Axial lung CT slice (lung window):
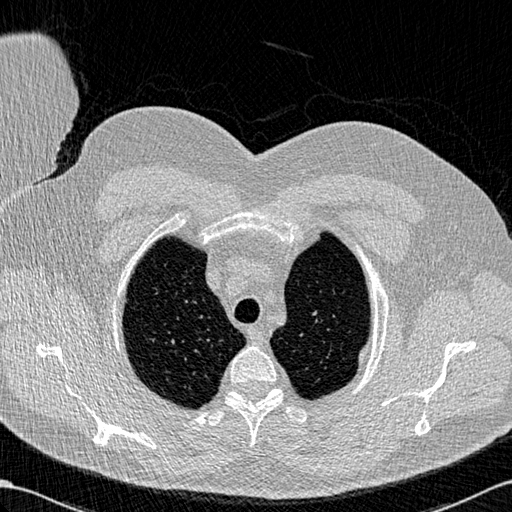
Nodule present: no